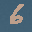
Label: 6